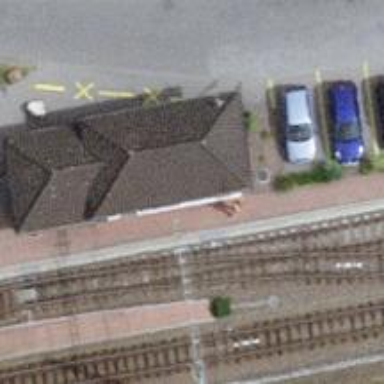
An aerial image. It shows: Railway station that also serves as public transport station.